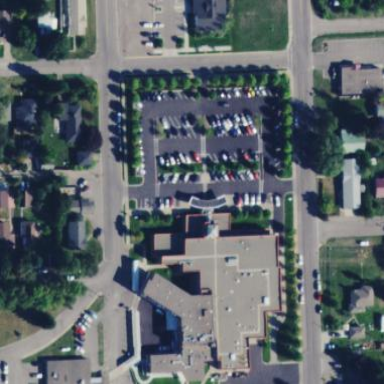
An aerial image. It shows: Hospital providing healthcare services.